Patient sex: M
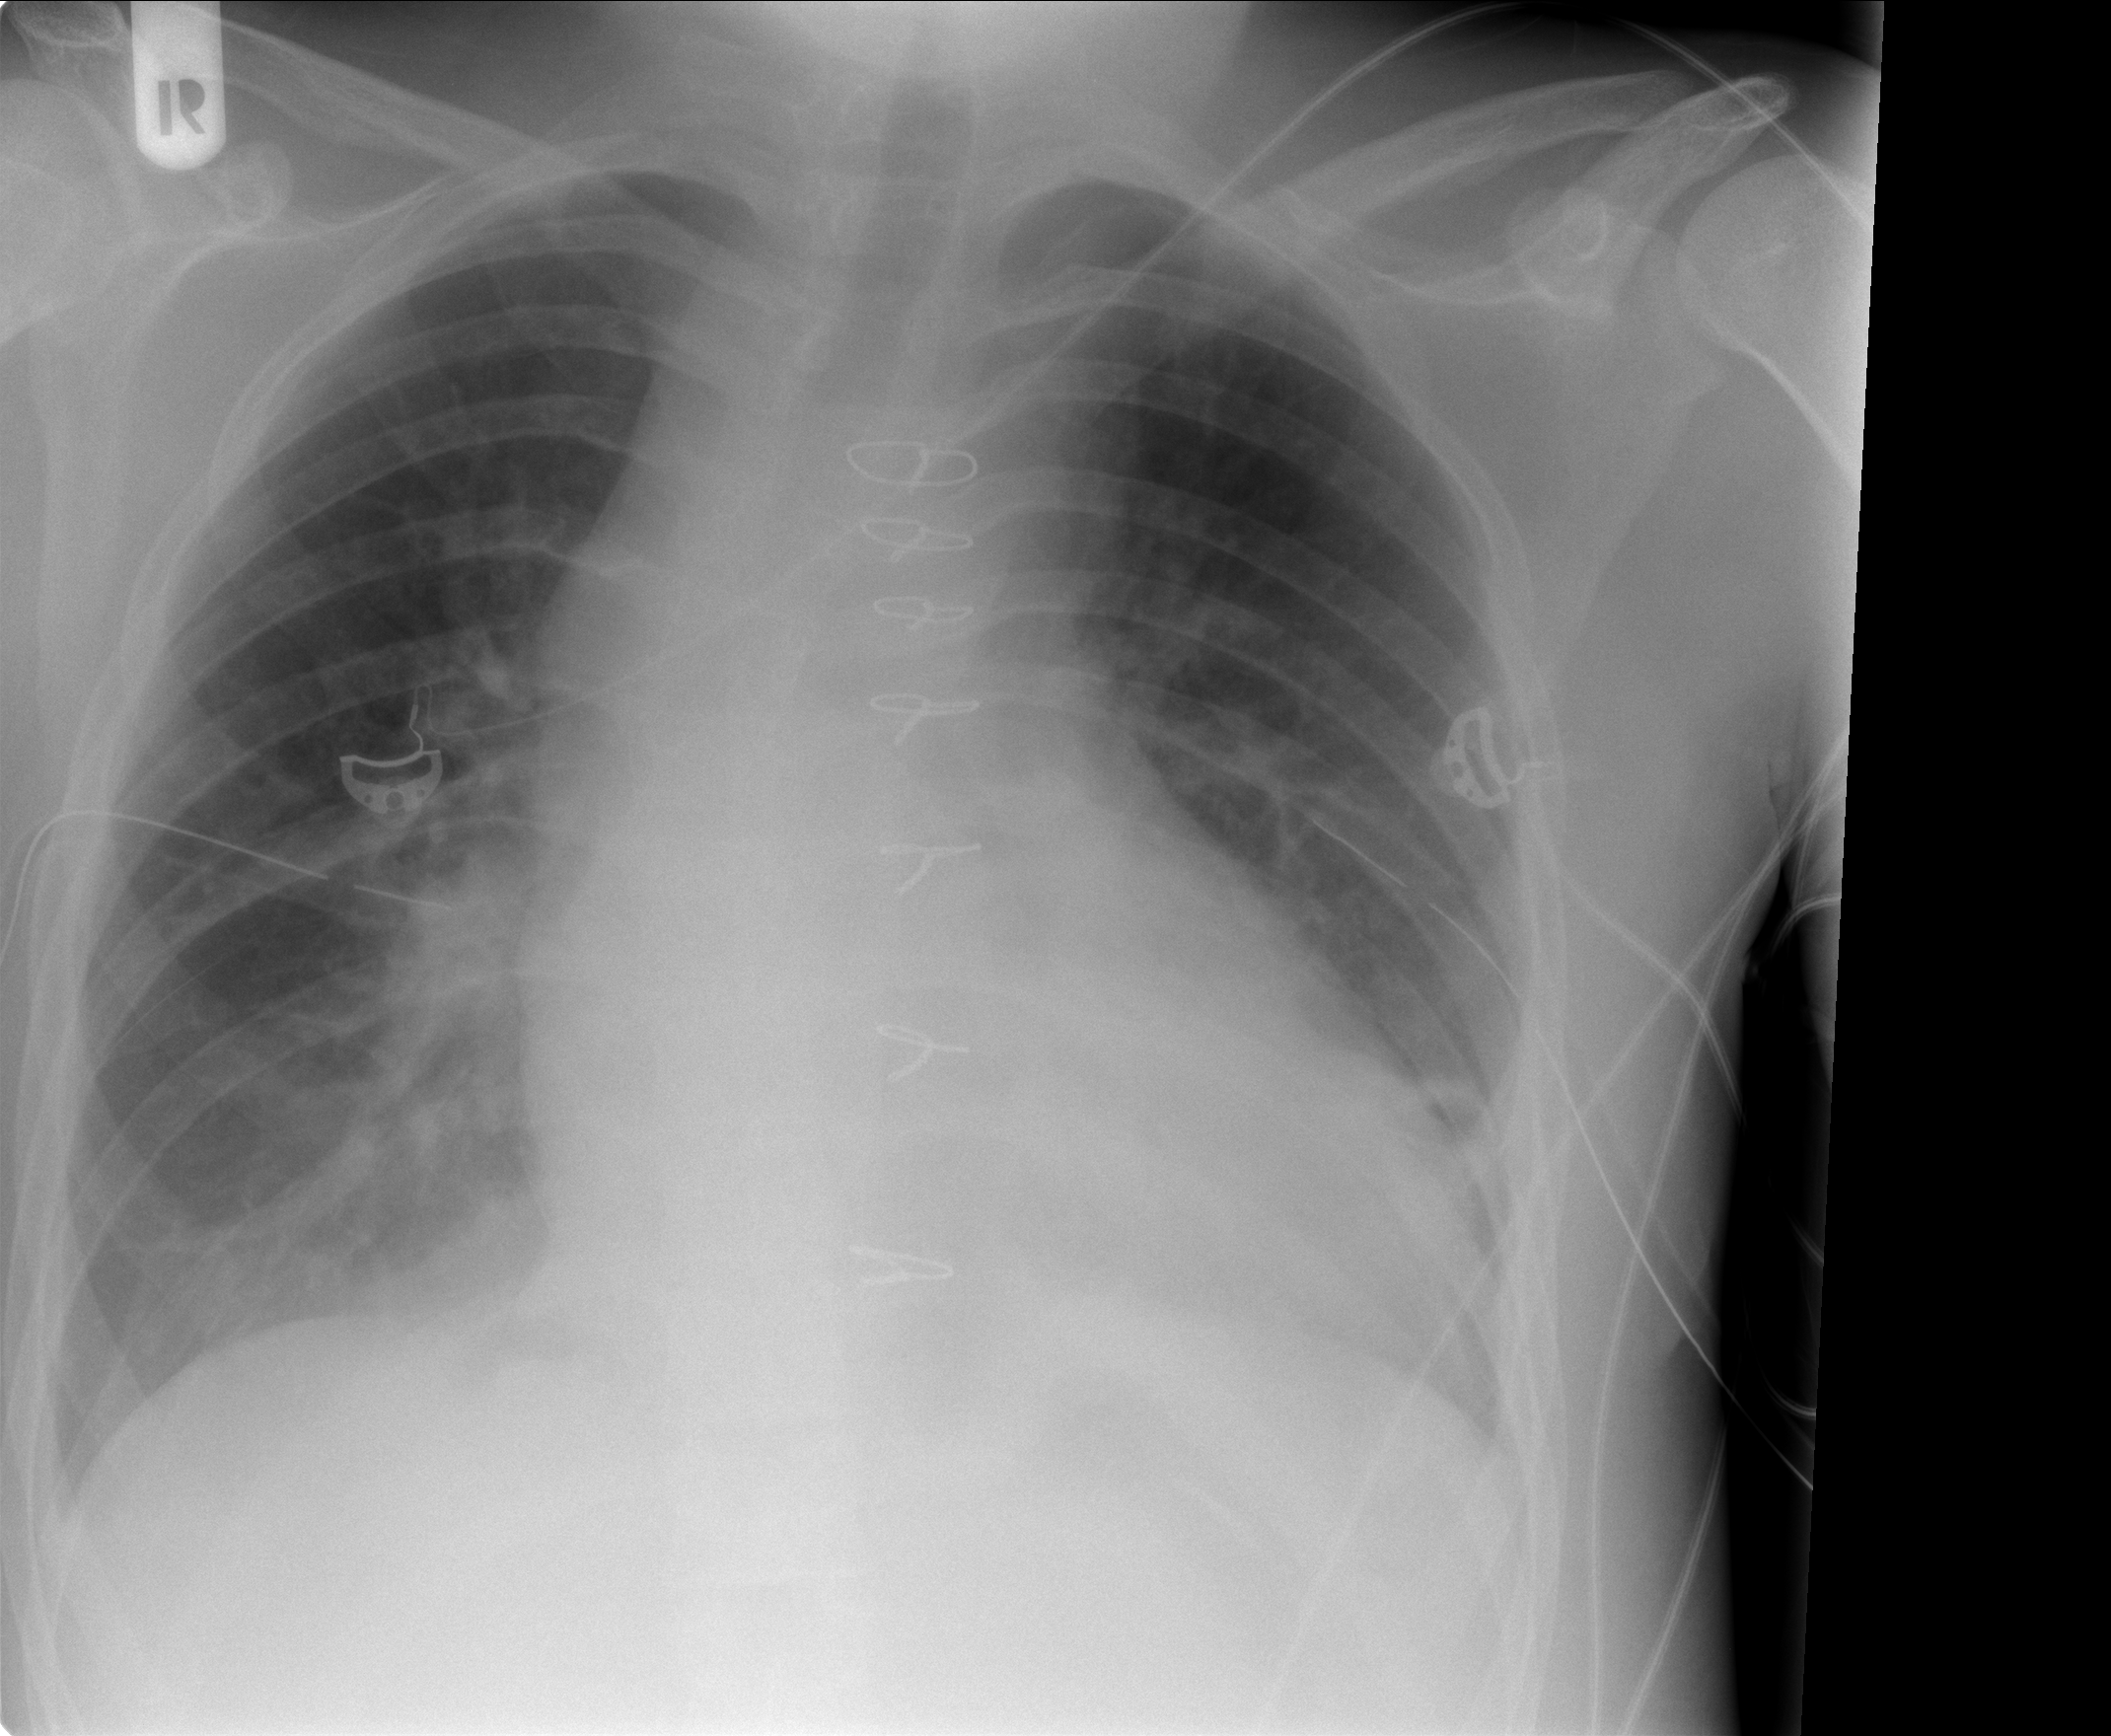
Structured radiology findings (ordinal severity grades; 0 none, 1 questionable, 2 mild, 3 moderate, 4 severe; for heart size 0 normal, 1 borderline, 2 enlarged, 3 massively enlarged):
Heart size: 2
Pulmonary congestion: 0
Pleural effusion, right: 0
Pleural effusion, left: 0
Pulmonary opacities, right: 1
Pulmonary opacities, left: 0
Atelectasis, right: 2
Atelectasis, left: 2